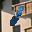
Label: 1